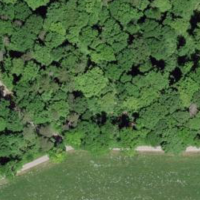
EUNIS habitat code: 41
Species observed at this site:
Melittis melissophyllum